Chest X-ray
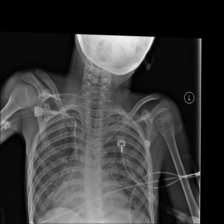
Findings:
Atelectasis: negative
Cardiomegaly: negative
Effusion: negative
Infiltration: positive
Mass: negative
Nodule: negative
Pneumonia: negative
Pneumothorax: negative
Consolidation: negative
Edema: negative
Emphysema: negative
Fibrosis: negative
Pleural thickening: negative
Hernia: negative